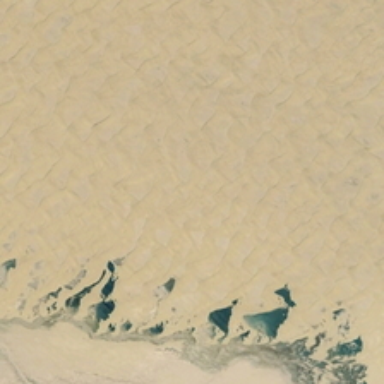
Many ripples are in a piece of yellow desert .